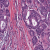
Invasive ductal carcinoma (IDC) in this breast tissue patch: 1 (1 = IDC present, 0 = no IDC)